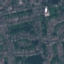
Label: Residential